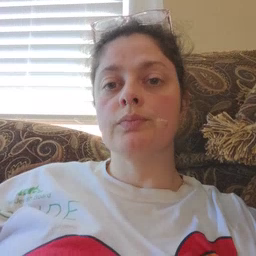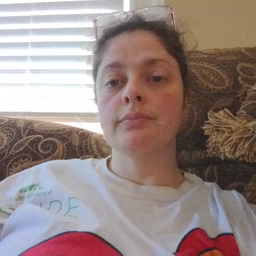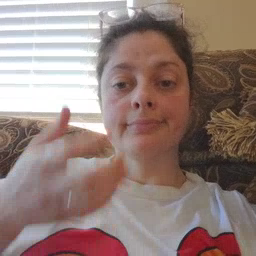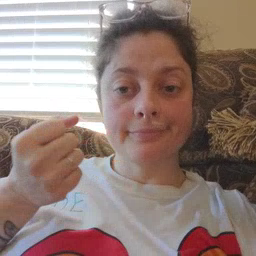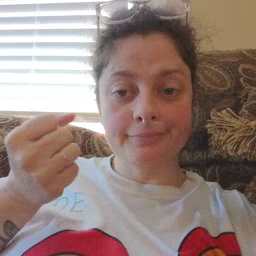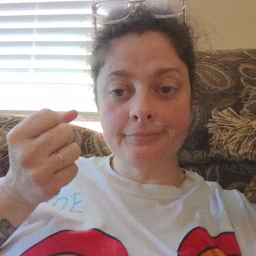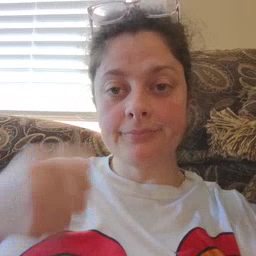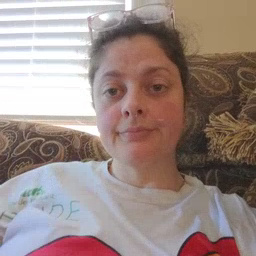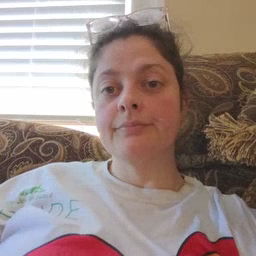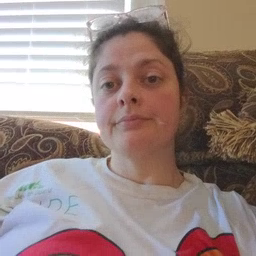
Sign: milk